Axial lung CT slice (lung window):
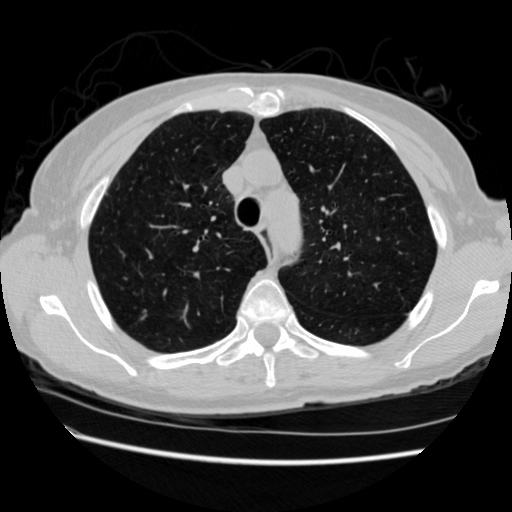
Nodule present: no